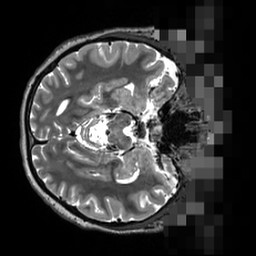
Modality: T2w
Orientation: axial
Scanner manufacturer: siemens
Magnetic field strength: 3 T
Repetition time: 3.2 s
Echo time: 0.564 s